Question: I am trying to make a report so that when its exported to excel it can be sorted by date like so:

In my SQL the date is converted to a VARCHAR so it can be displayed in the format I want:
'''
CONVERT(VARCHAR, a.a_start, 106)
'''
I know that because it's a VARCHAR, when exported, excel will only sort A - Z. I've tried changing it to a date format in both SSRS and the query but this displays a DATETIME format in reporting services and is not what I was looking for.
So basically is there a way to display the date as the format 'dd/mm/yyyy' or 'dd month yyyy' in reporting services but have it sort-able by date when exported to excel?
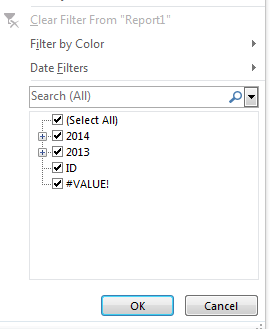
Answer: There is a option on the tablix to format the cell, this is where you can set the "dd/mm/yyyy".
1. Right click on the cell / textbox and select properties.
2. Once the cell is a date format you will be able to sort in excel.